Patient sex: F
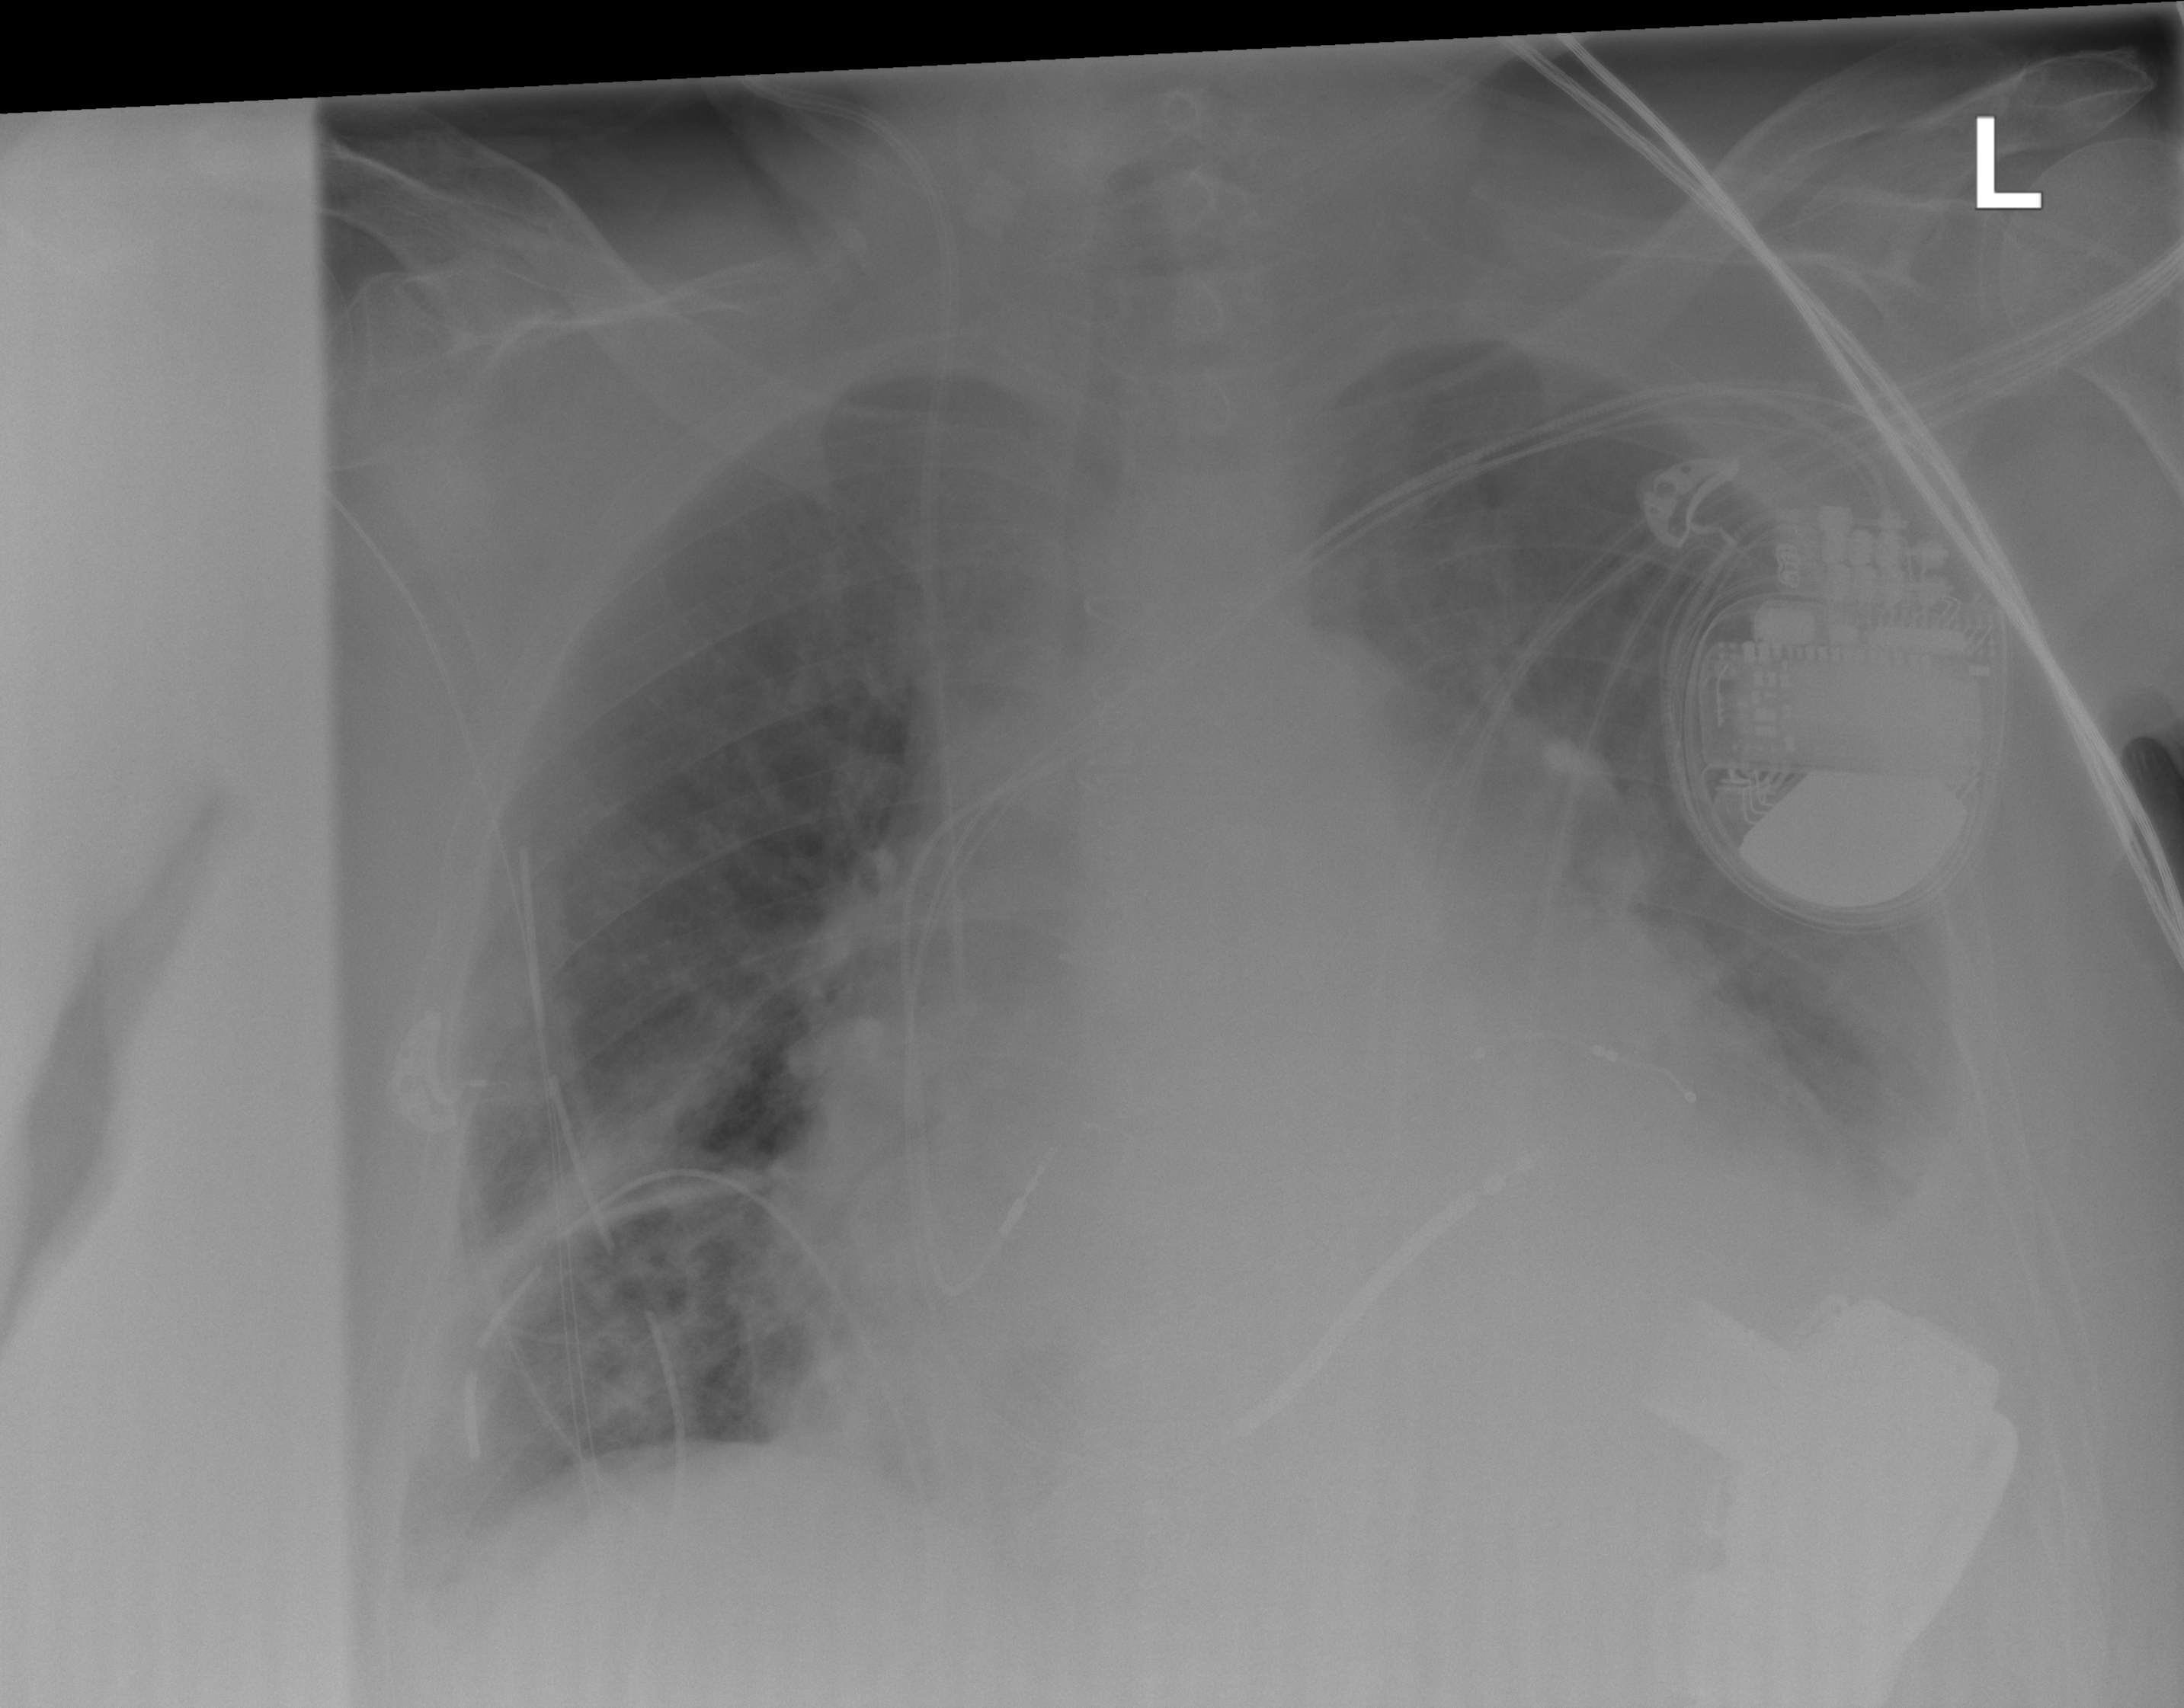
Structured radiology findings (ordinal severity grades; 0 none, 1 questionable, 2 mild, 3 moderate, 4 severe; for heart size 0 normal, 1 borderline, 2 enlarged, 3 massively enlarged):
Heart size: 3
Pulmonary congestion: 2
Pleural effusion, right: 1
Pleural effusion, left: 2
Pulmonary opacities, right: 2
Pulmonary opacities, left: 2
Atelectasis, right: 2
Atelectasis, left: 2